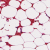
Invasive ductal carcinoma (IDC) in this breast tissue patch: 0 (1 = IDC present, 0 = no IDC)